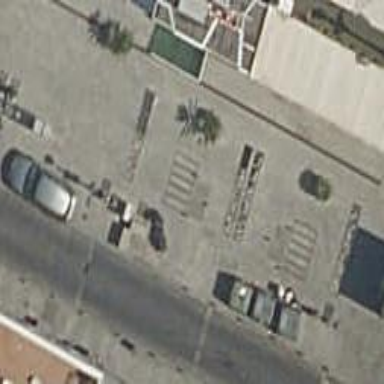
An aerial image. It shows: Bicycle rental facility.